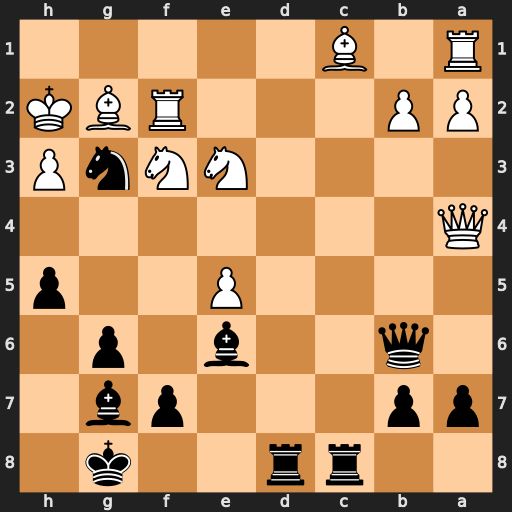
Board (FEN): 2rr2k1/pp3pb1/1q2b1p1/4P2p/Q7/4NNnP/PP3RBK/R1B5
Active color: b
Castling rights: -
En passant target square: -
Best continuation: Rxc1 Rxc1 Qxe3